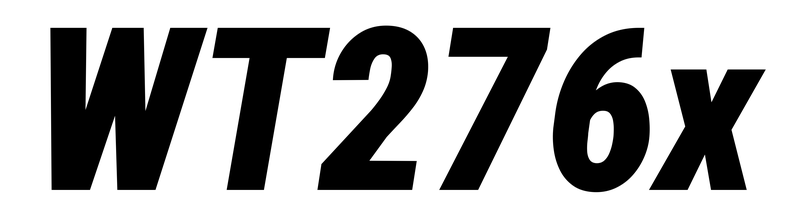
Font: Roboto-Italic_Condensed_Black_Italic